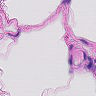
Metastatic tissue present: no